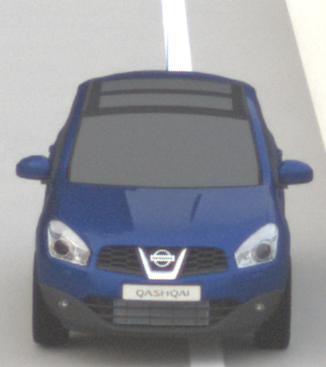
Make: Nissan
Model: Qashqai 1.6
Detailed model: Qashqai (J10)
Model produced from: 2010/03
Model produced until: 2010/08
Doors: 5
Color: blue
Road condition: dry road
Daytime: morning or afternoon
Contrast: low contrast